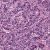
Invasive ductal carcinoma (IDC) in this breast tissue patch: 1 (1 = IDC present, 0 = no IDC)